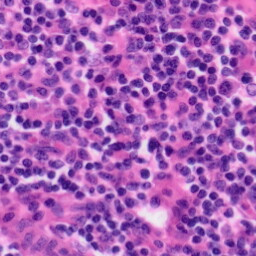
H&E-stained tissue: Tonsil